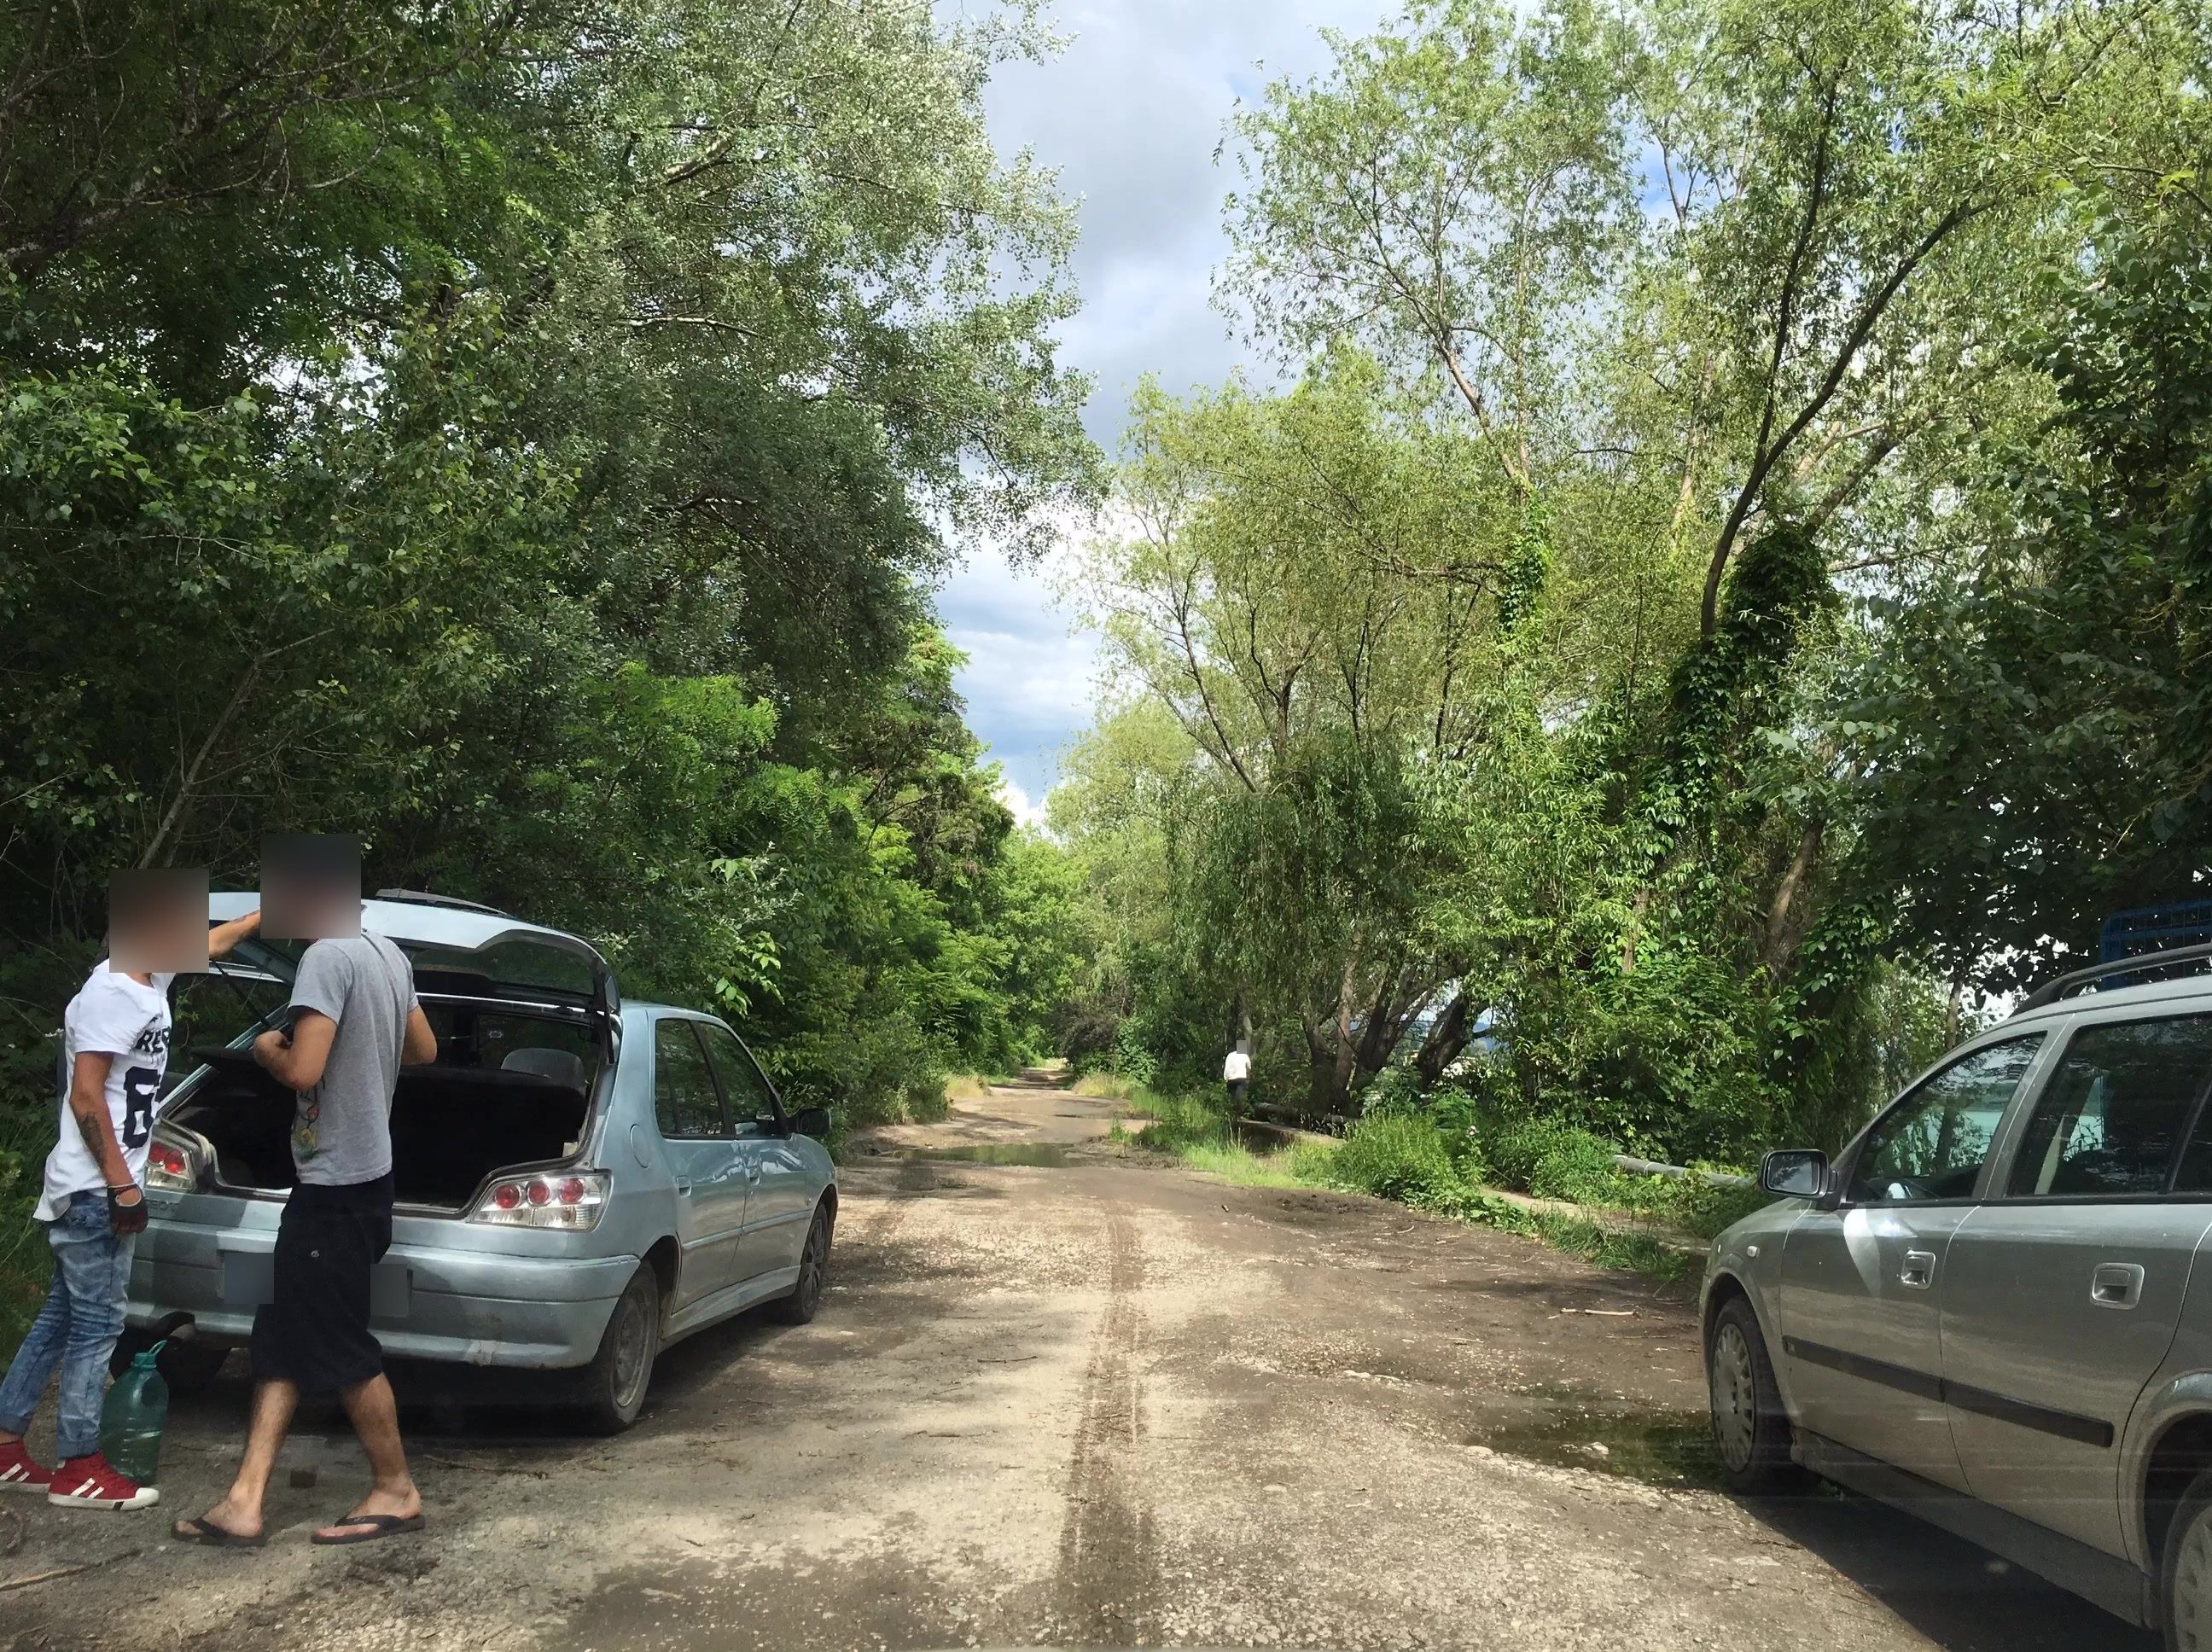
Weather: clear
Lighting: day
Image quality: good
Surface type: walking surface
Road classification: service, track
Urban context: urban centre
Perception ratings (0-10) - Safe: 4.52, Lively: 5.07, Beautiful: 6.13, Boring: 4.72, Depressing: 6.63, Wealthy: 5.67